Question: I am utterly confused. I know this has been asked a million times. And I have looked at questions like:
<URL>
Now the problem is when doing the check I have found multiple things you can do.
I need to check if an object is an array, to do that I check if the "length" property is there. Now what one would I use?
'''
if (obj.length)
'''
or
'''
if (obj.length === undefined)
'''
or
'''
if (typeof obj.length === "undefined")
'''
or
'''
if (obj.length == null)
'''
or something else?
I understand that '===' doesn't do any type conversion, and the if statement is just wanting a "truthy" or "falsey" value, meaning 'obj.length' will return false if the length is 0, but that's not what we want. We want to now if it is defined. Which is why I go to type test. But which way is the best?
Here are some tests I did. 2, 3 and 4 work.

Sorry for the stuff in between. I was doing it in the console for this page.
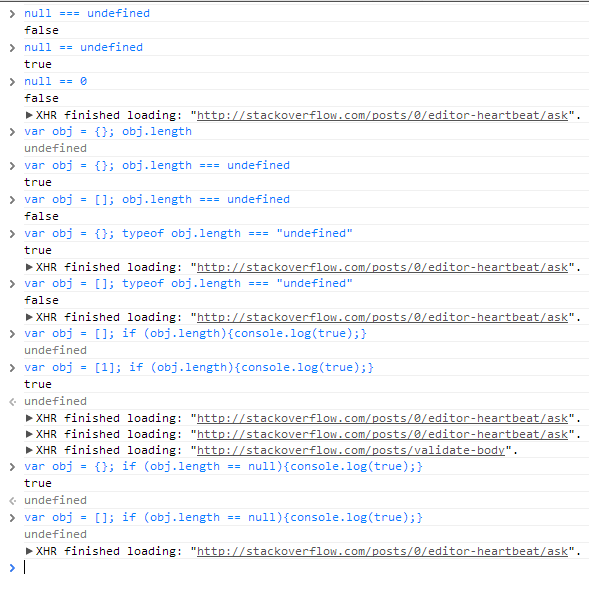
Answer: Short answer:
'''
if (obj instanceof Array) {
// obj is an array
}
'''
Or, if you don't know whether 'obj' is defined or not:
'''
if ((typeof obj !== "undefined") && (obj instanceof Array)) {
// obj is an array
}
'''
To discuss why yours aren't quite right:
'obj.anyProperty' will throw a 'ReferenceError' if 'obj' is undefined. This affects all four of the things you put.
'if (obj.length)' will evaluate to false for an empty array, which isn't what you want. Because the length is 0 (a falsy value), it will falsely be inaccurate. This could also have issues if another object has a 'length' property.
'if (obj.length === undefined)' will work, but it's frowned upon because 'undefined' can be redefined. Someone could break your code by writing 'undefined = obj.length'. This can also create false negatives; 'obj' could happen to have a property called "length" and it would falsely call it an array.
'if (typeof obj.length === "undefined")' works fine, but could detect the same false negatives as the above.
'if (obj.length == null)' will work okay, but has the same bugs as above. In a double-equals ('=='), it matches 'null' and 'undefined'.